Aerial crown-view tile of a tropical tree (Barro Colorado Island, Panama), acquired 20250124:
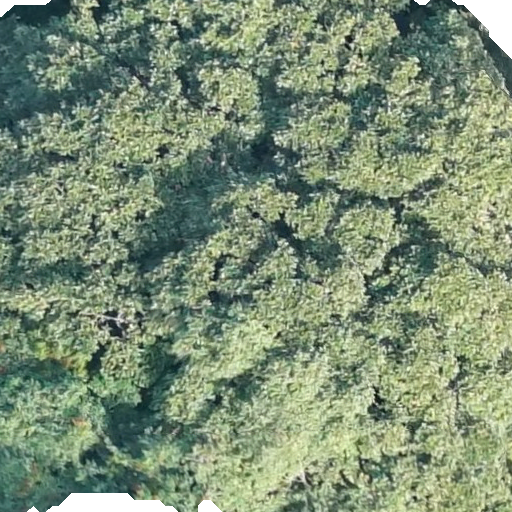
Species: Ficus insipida
GBIF accepted scientific name: Ficus insipida
Crown area: 549.575 m²